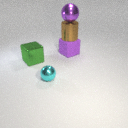
small cyan metal sphere to the right of large green metal cube